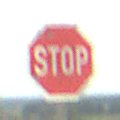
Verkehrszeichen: Stop
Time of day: MorningAfternoon
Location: Outdoor (Beach)
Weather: PartlyCloudy
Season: NotSpecified
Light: Natural